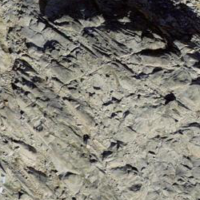
EUNIS habitat code: 48
Species observed at this site:
Prunella collaris